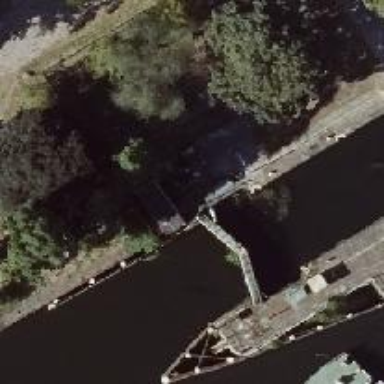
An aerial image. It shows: Lock gate on waterway.